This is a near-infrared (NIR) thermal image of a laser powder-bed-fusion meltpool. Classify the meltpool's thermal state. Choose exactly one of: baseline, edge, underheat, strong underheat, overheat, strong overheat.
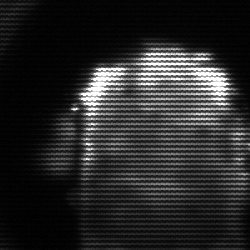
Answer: baseline